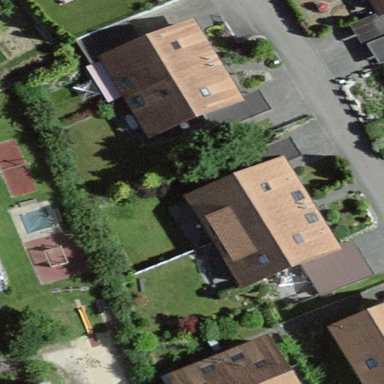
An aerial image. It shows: Semidetached house with gabled roof made of roof tiles.